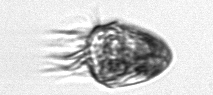
Label: Strombidium_morphotype2